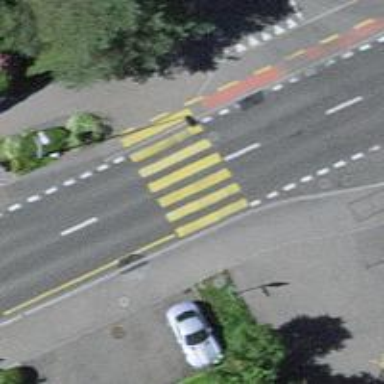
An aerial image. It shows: Sidewalk along the footway.